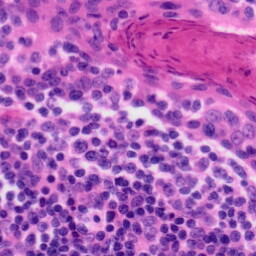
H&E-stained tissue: Tonsil